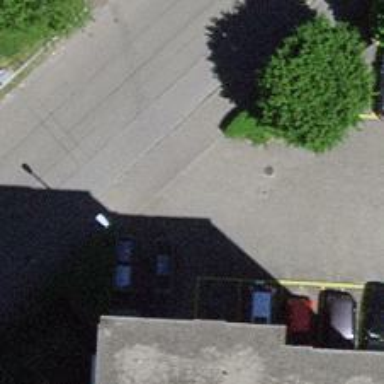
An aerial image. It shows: Driveway leading to service road.